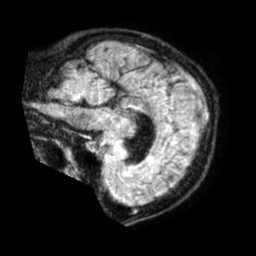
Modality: FLAIR
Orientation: sagittal
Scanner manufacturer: philips
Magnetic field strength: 1.5 T
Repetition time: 4.8 s
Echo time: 0.3442 s